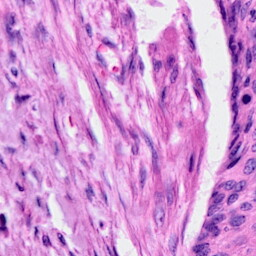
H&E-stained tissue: Cervix